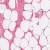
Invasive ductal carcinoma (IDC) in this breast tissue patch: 0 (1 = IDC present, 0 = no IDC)